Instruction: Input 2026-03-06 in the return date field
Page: home
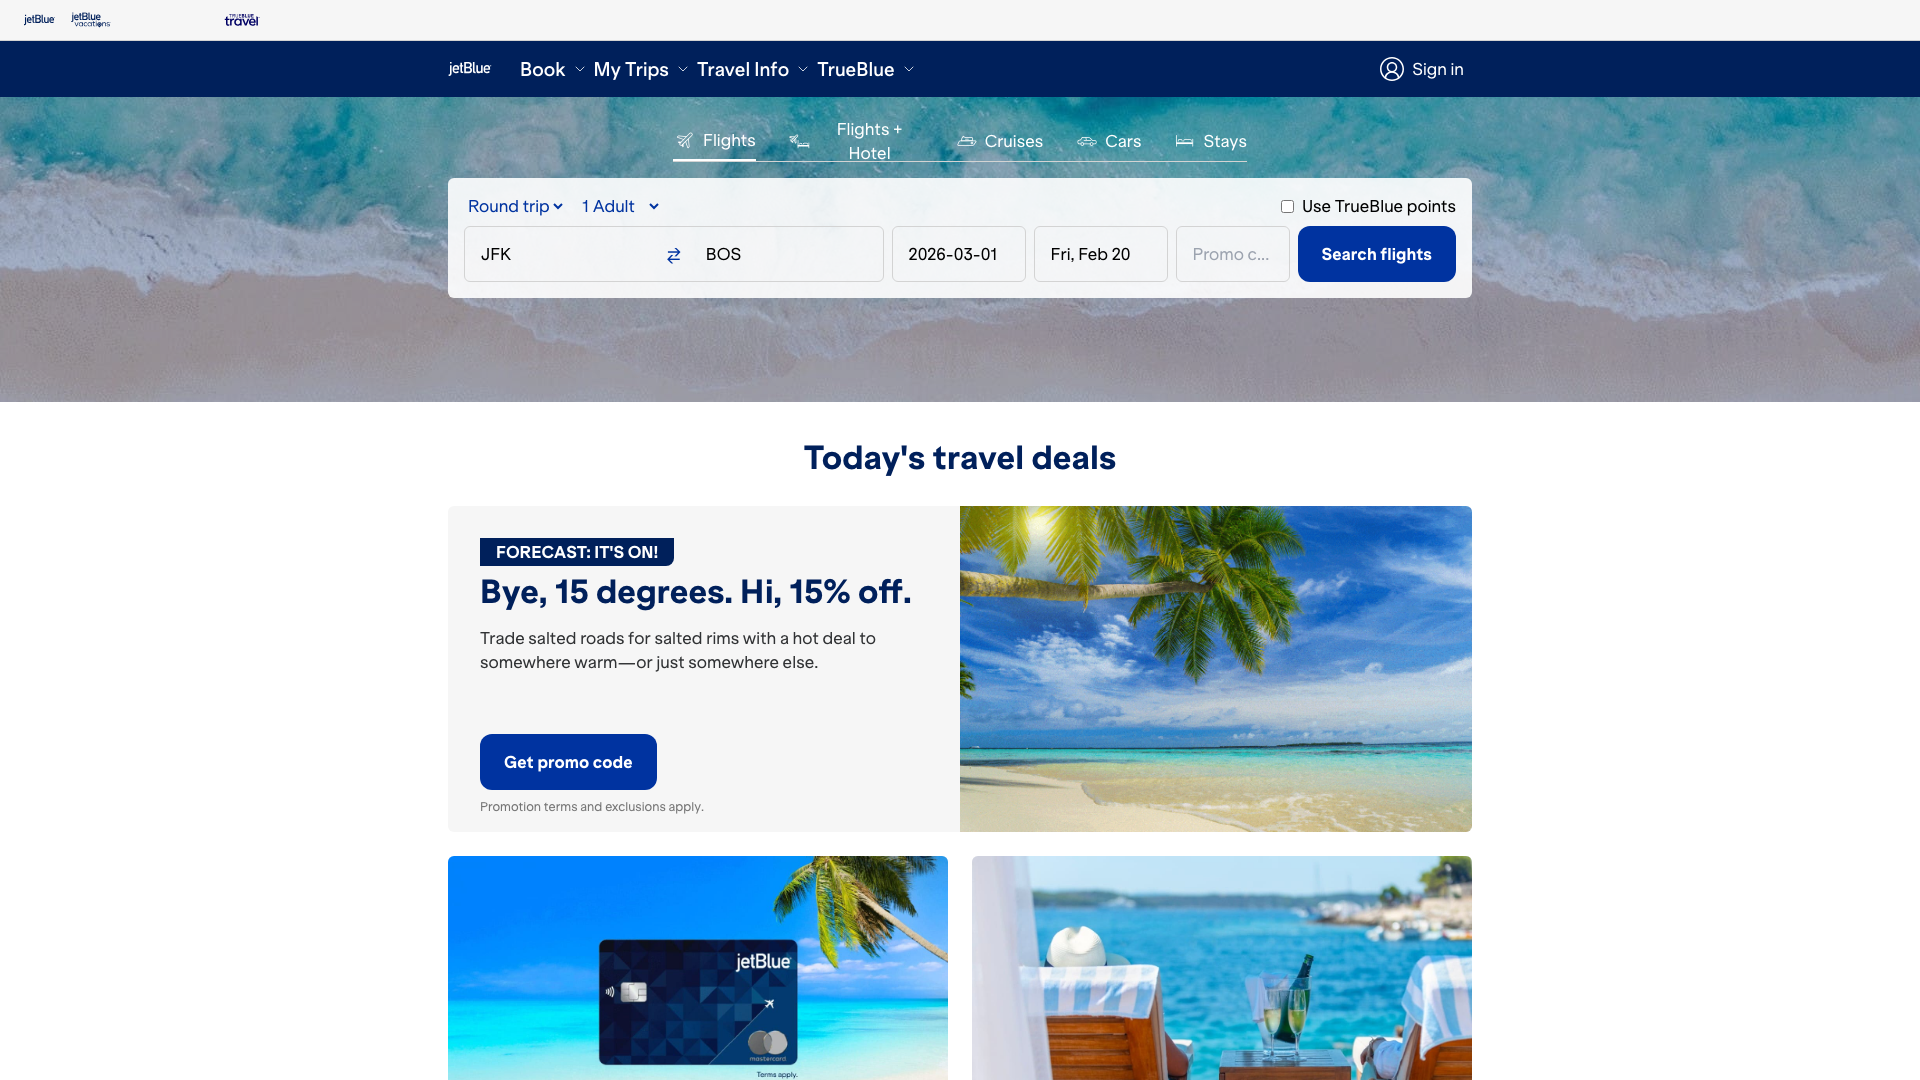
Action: type